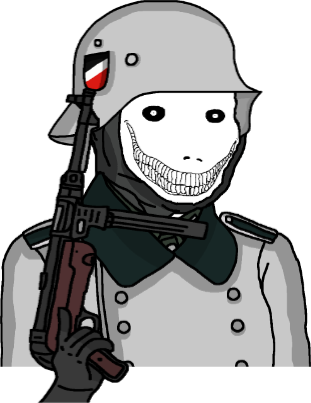
Label: 5_Oomer